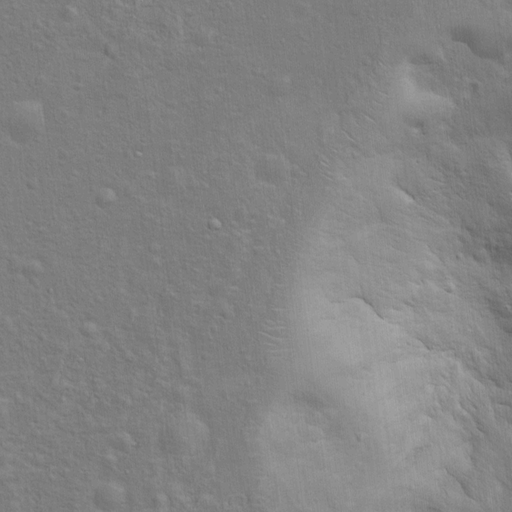
Objects detected: cone